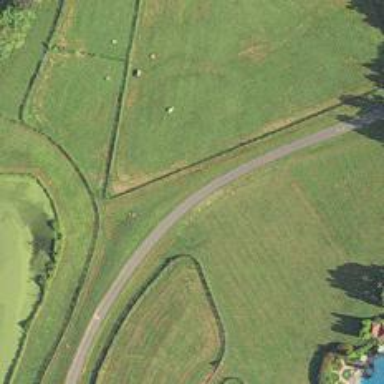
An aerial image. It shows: Driveway.